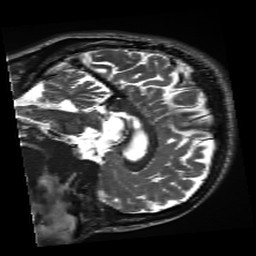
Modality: inplaneT2
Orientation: sagittal
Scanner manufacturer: siemens
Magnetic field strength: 3 T
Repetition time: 11 s
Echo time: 0.059 s